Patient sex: F
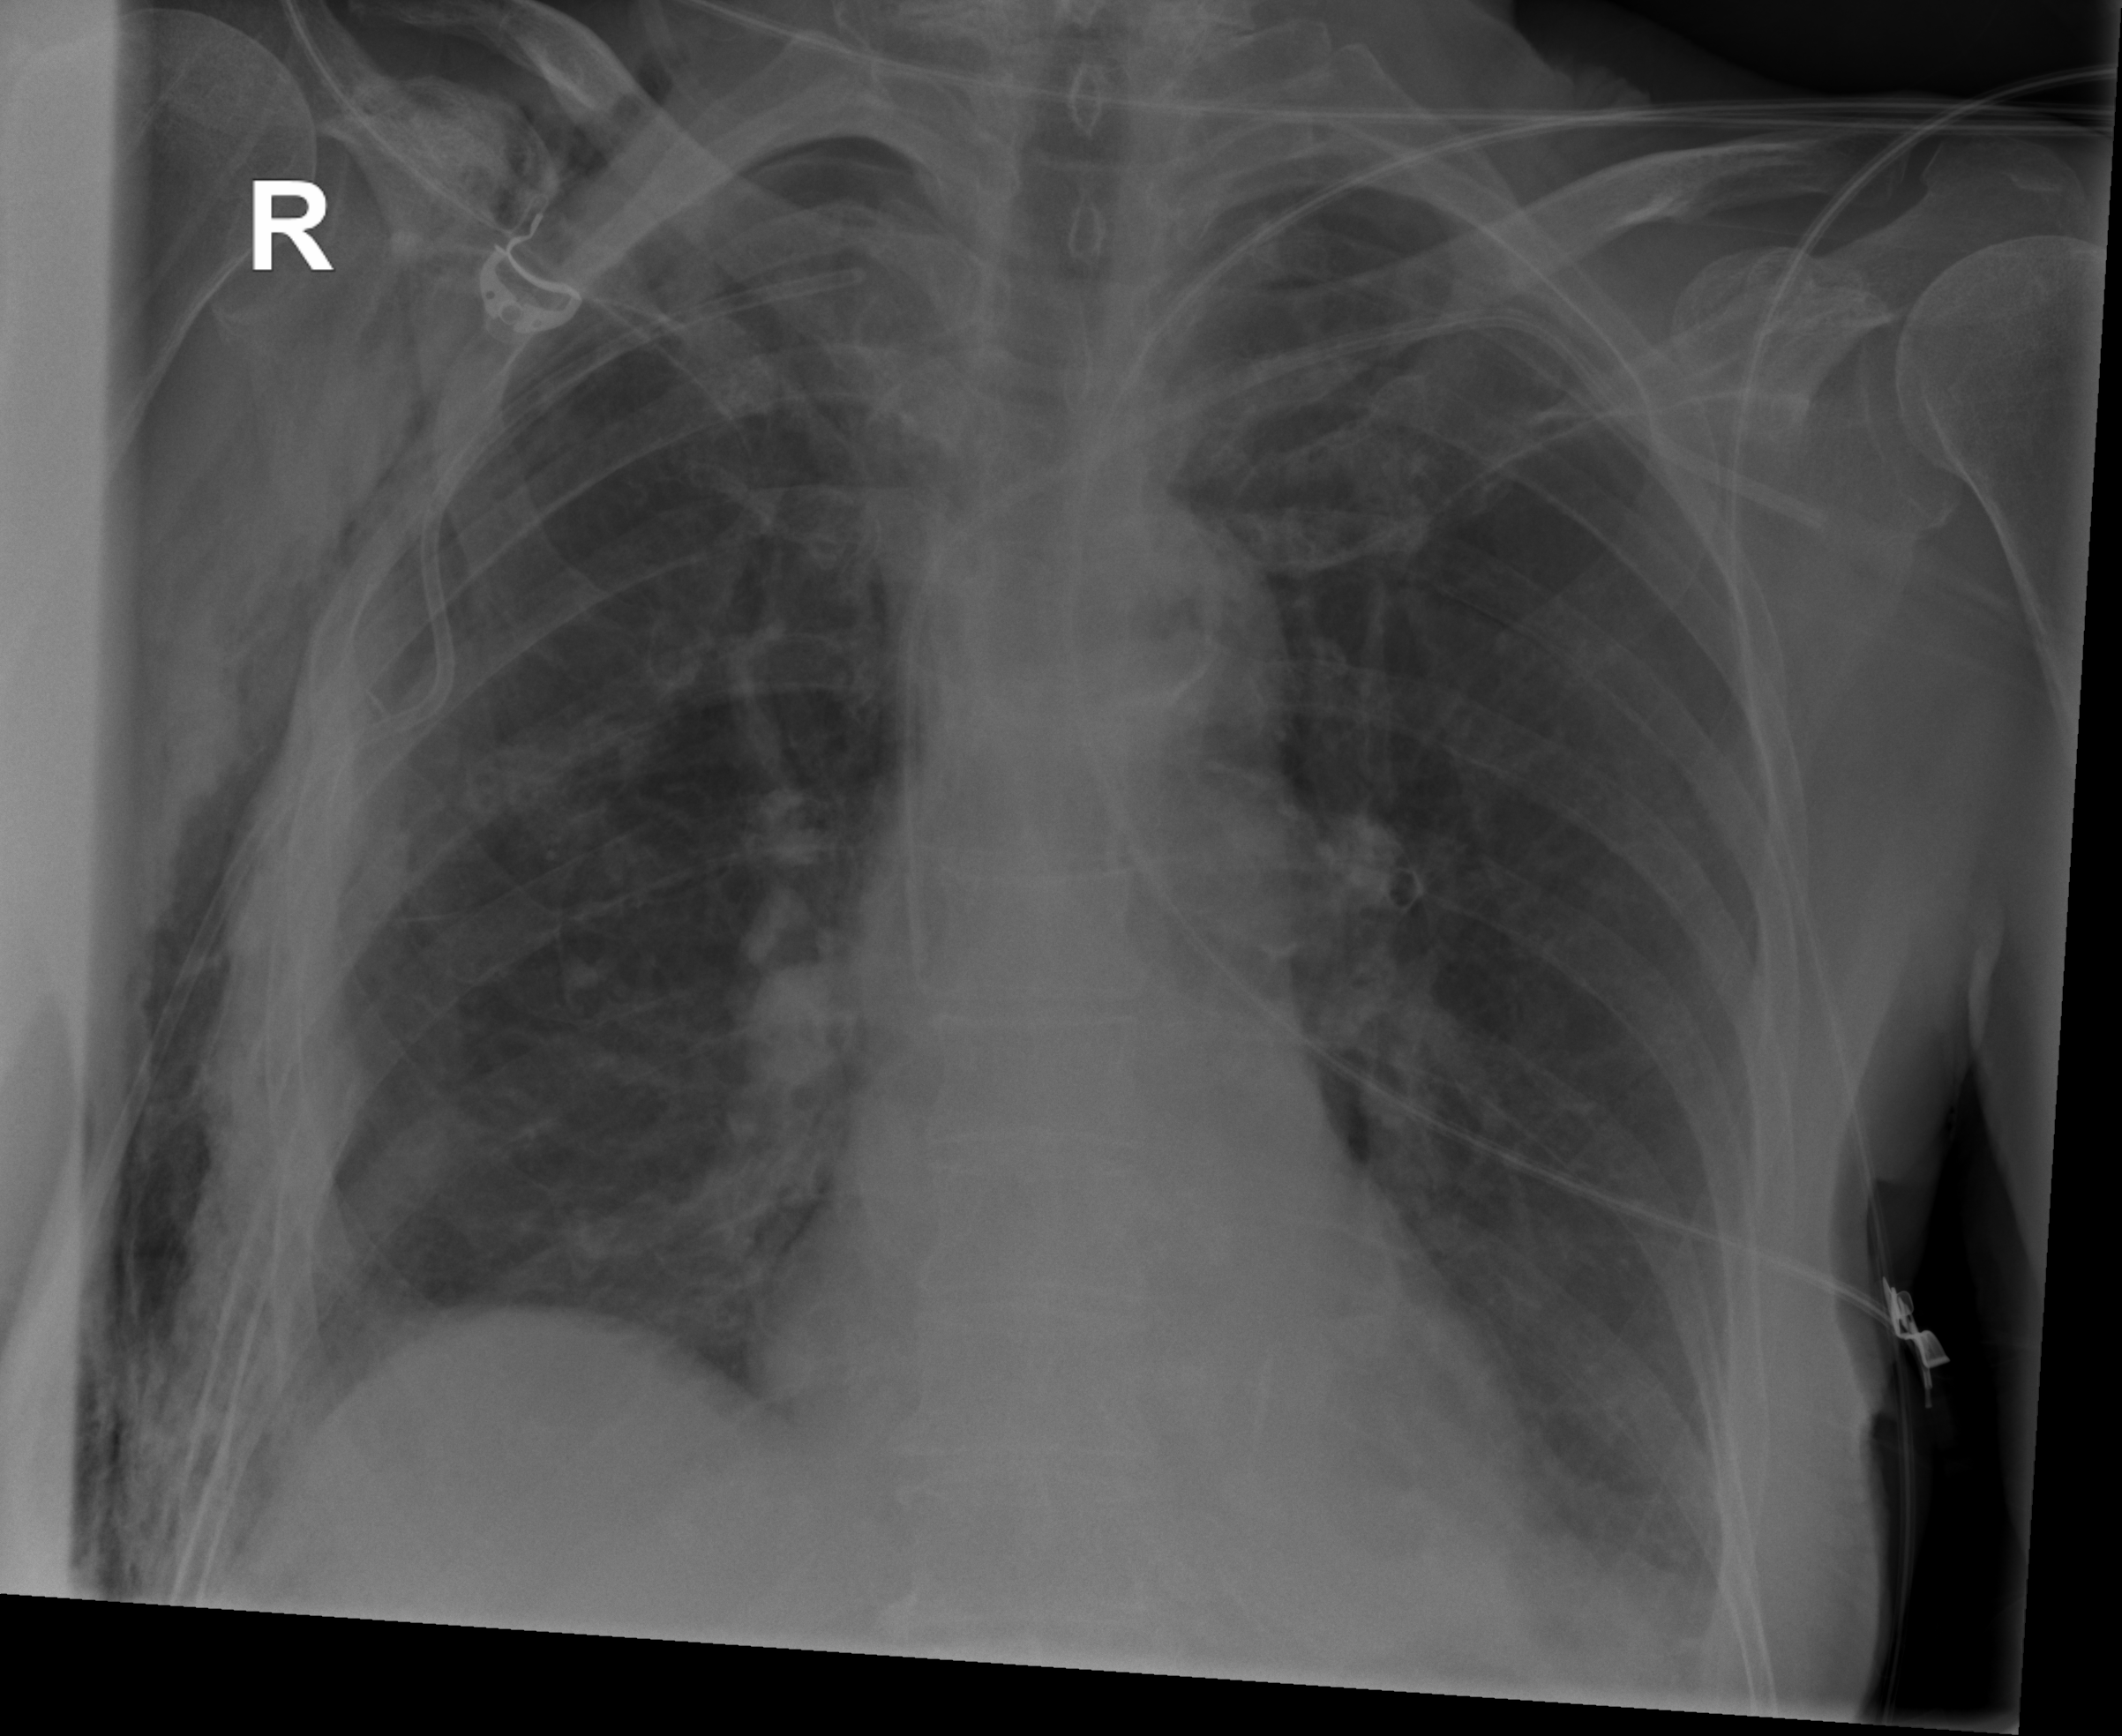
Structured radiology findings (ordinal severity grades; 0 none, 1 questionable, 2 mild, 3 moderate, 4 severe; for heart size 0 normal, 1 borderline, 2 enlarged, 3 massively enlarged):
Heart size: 0
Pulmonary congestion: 0
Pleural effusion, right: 0
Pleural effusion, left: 2
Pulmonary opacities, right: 2
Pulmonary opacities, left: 0
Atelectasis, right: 2
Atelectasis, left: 2